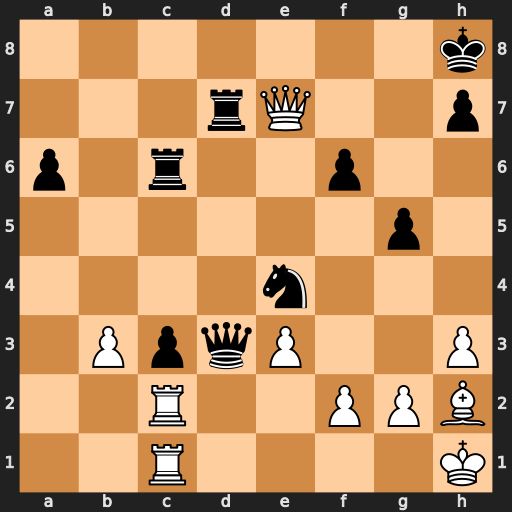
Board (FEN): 7k/3rQ2p/p1r2p2/6p1/4n3/1PpqP2P/2R2PPB/2R4K
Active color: w
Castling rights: -
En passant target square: -
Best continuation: Qf8#